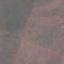
Land use / land cover class: HerbaceousVegetation